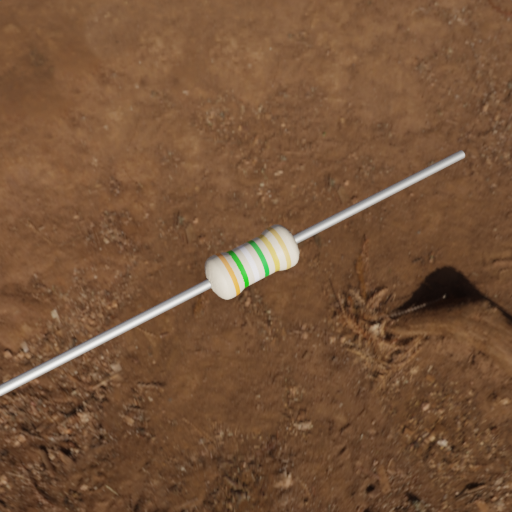
Resistor colour bands (in order): orange, green, white, green, gold, gold